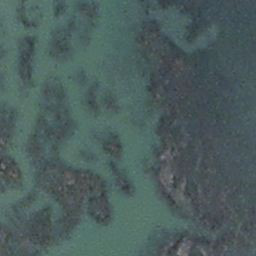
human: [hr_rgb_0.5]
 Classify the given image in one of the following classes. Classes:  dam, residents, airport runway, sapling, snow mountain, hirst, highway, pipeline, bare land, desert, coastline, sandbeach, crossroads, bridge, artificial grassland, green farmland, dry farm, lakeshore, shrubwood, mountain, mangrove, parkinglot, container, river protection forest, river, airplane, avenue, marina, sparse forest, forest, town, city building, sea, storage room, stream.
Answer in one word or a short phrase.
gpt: stream